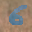
Label: 6